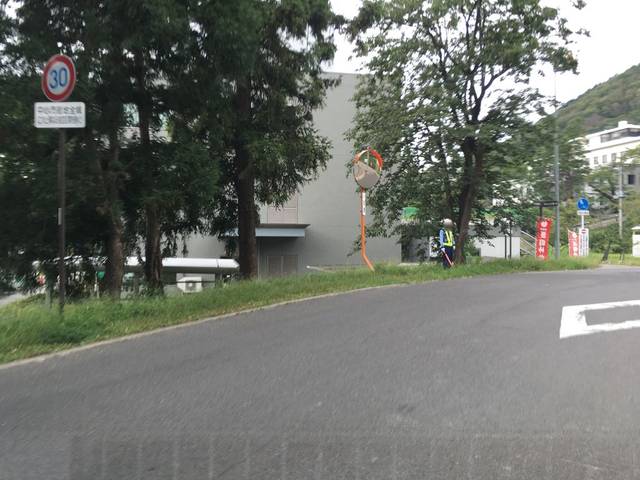
Region: Japan
Coordinates: 37.766, 140.467